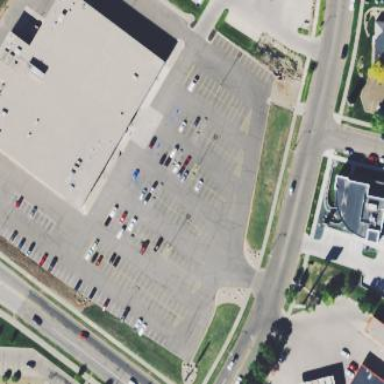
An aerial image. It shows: Supermarket building.